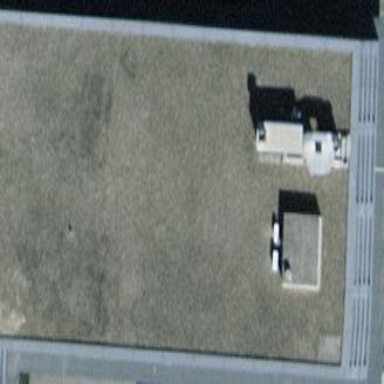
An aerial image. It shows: Commercial building.